Question: I was trying to achieve the below result:

The logic for the 1st row is, ((470-375)/375)*100
If someone has idea about this please contribute.
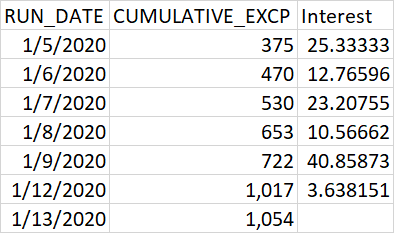
Answer: You can use window function 'lead()' to retrieve the 'cumulative_excp' of the next record, and then use it in the computation:
'''
select
run_date,
cumulative_excp,
100.0
* (lead(cumulative_excp) over(order by run_date) - cumulative_excp)
/ cumulative_excp interest
from mytable
'''